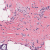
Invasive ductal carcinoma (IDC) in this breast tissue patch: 1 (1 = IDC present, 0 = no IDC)